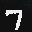
Label: 7